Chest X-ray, PA view. Patient: 10 years old, sex F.
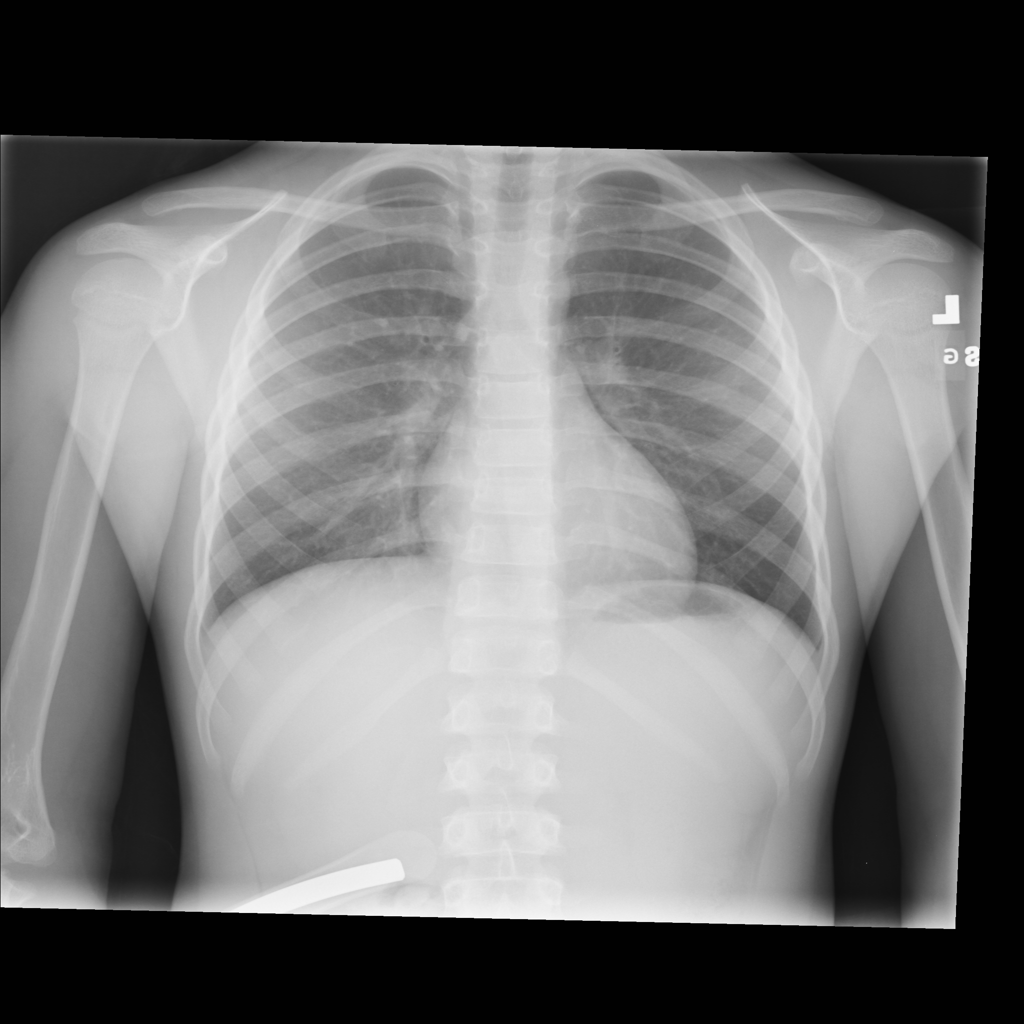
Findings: No Finding